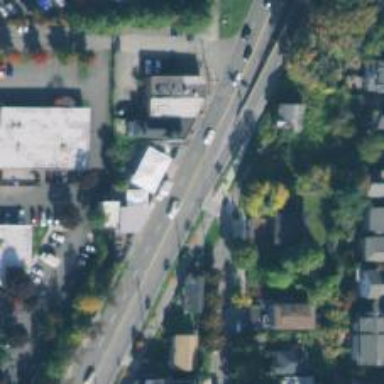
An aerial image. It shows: Secondary road with separate sidewalks.